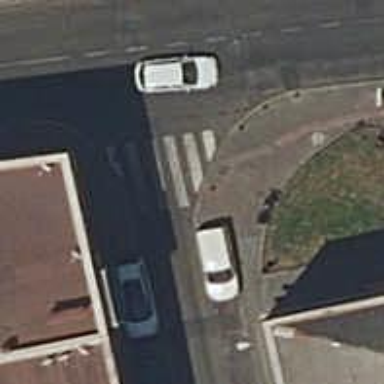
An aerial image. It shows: Marked road crossing.